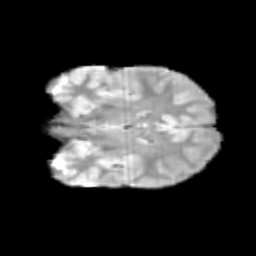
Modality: T2w
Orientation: coronal
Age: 12
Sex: female
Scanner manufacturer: siemens
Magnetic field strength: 3 T
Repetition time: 3.8 s
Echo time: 0.07 s